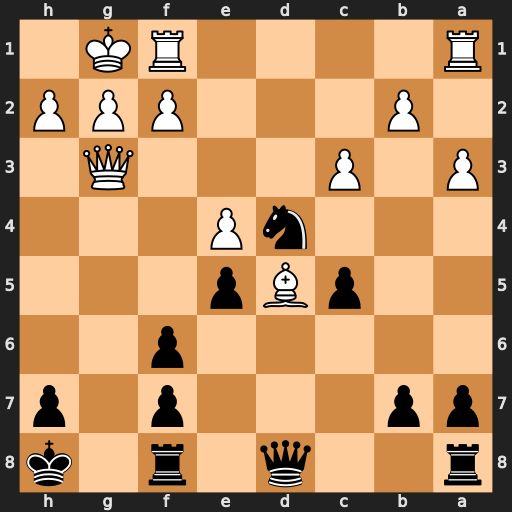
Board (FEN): r2q1r1k/pp3p1p/5p2/2pBp3/3nP3/P1P3Q1/1P3PPP/R4RK1
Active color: b
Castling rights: -
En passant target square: -
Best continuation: Ne2+ Kh1 Nxg3+